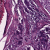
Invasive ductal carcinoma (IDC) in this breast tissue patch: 1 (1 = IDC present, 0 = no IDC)